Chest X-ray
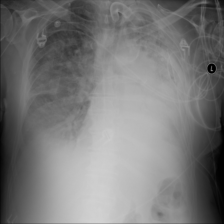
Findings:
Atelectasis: negative
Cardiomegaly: negative
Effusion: positive
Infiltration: positive
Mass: negative
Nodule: negative
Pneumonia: negative
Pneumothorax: negative
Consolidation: negative
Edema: negative
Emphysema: negative
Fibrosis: negative
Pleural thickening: negative
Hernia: negative